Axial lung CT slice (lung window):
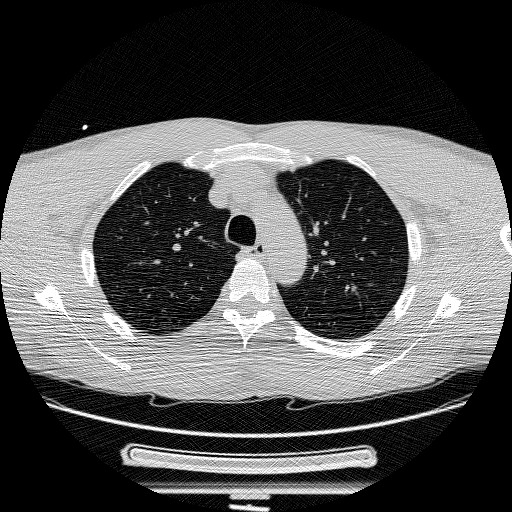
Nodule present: no